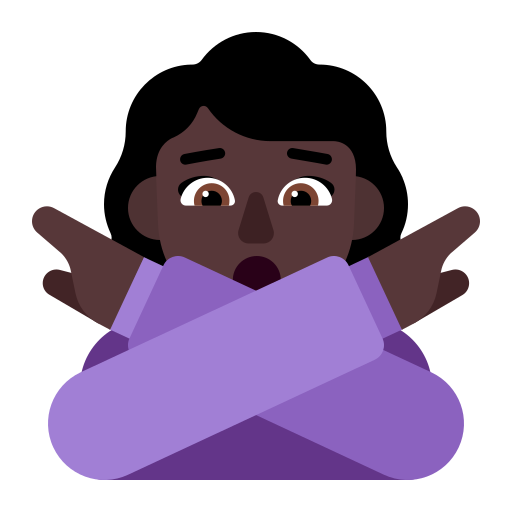
woman gesturing no flat dark